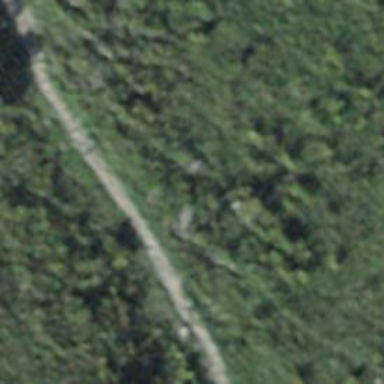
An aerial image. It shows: Path bridge made of ground surface.